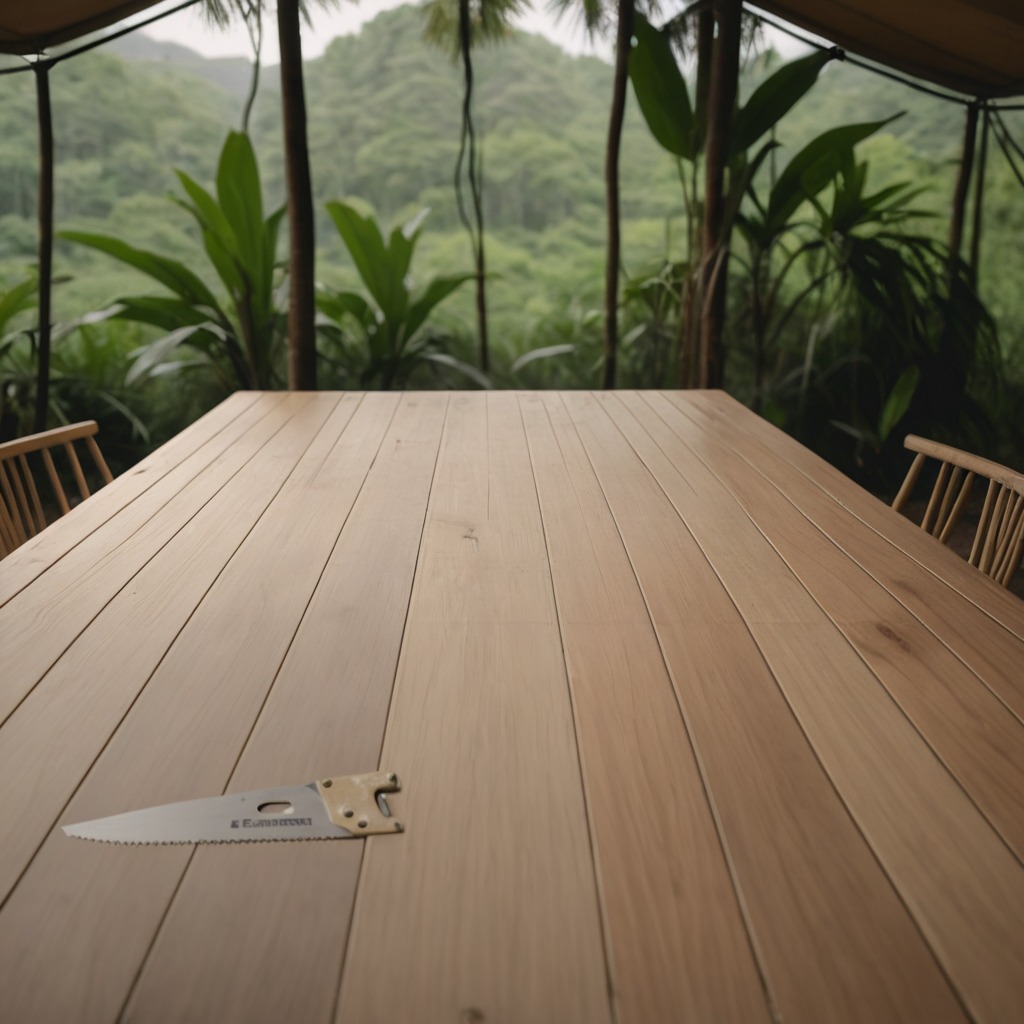
A metal saw is lying on the wooden table.